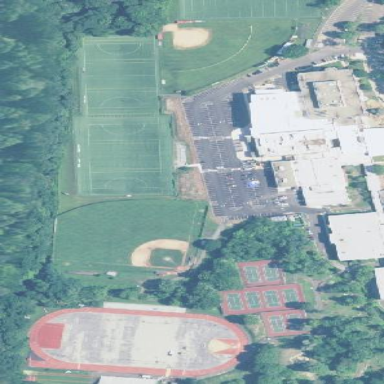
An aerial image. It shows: School.